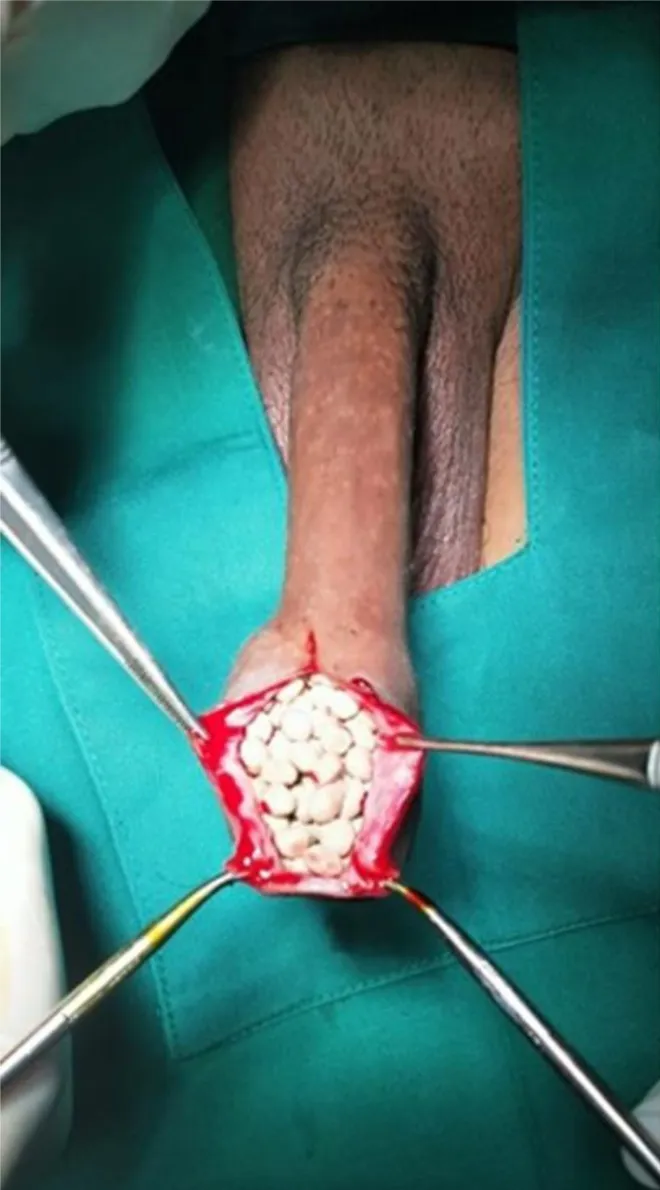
After the dorsal incision, multiple white stones were apparent in the preputial cavity.
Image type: medical_photograph (other_medical_photograph)